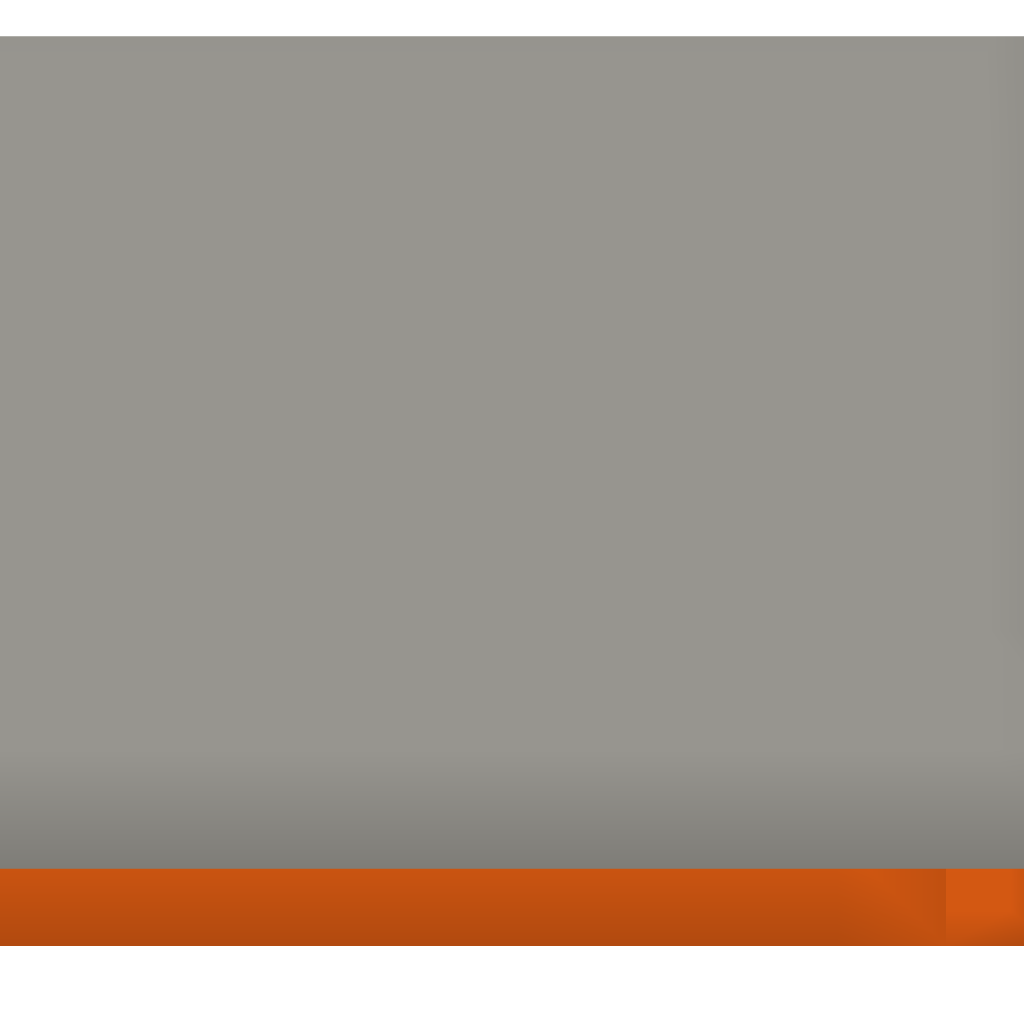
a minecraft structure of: Lavaburn; a small modern house